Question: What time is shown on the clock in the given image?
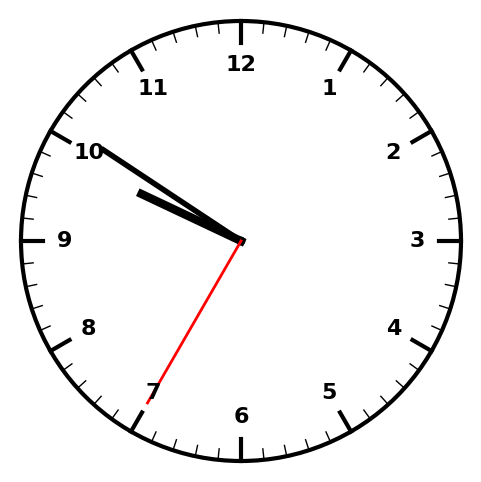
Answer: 09:50:35